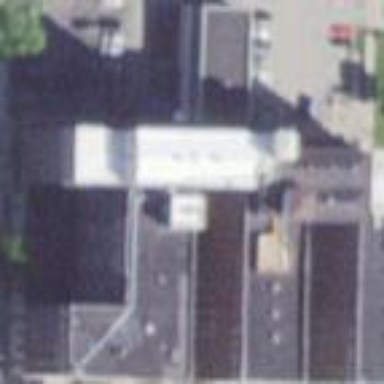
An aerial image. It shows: Historic hotel building that is currently used as hotel and apartments.